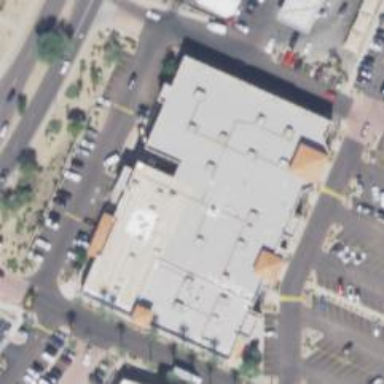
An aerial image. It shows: Building.